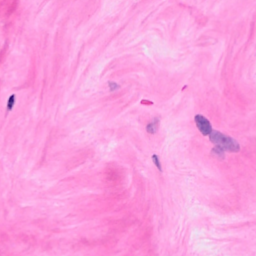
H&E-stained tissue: Breast